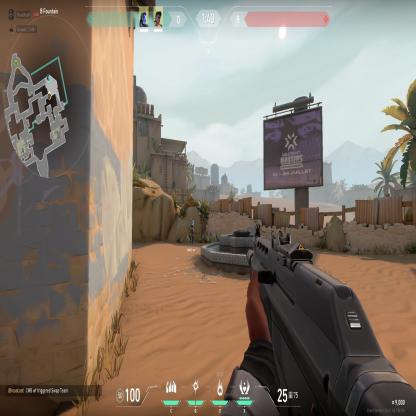
Label: teammate